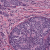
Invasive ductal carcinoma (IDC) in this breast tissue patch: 1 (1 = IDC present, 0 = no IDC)